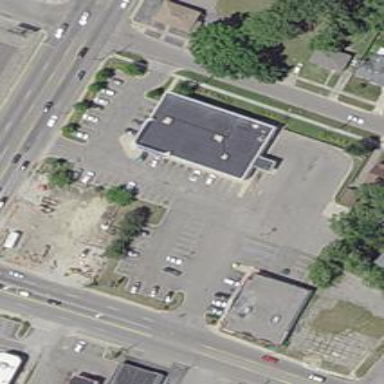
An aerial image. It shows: Retail area.